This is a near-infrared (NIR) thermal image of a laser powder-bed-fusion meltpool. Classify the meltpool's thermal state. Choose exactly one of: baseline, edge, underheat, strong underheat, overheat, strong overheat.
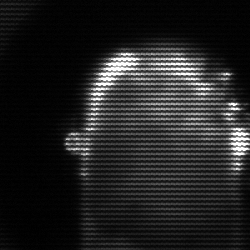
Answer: baseline